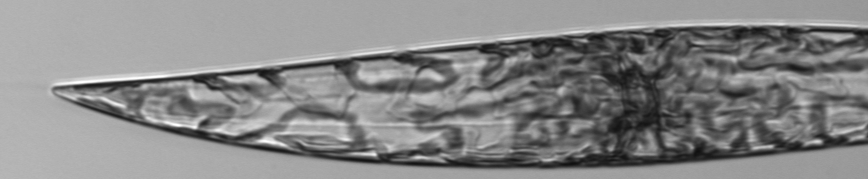
Label: Pleurosigma